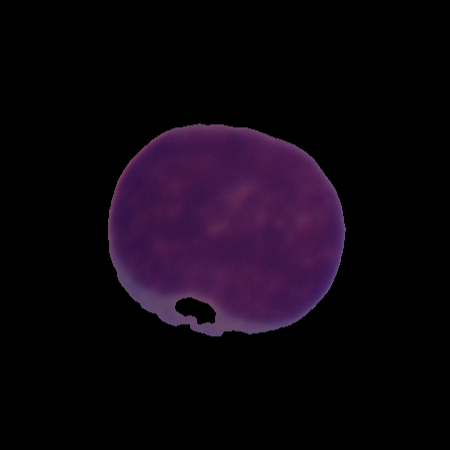
Label: cancer